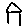
Label: house